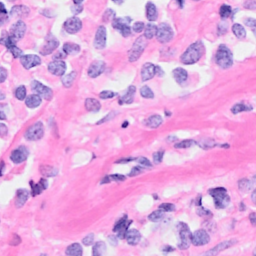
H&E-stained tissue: Breast